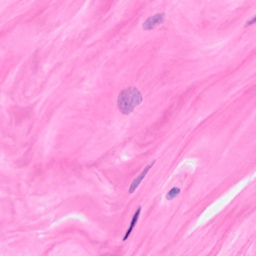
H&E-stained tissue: Breast